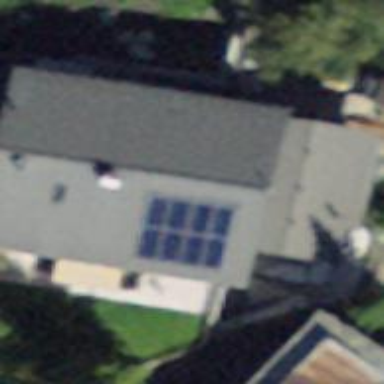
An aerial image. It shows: Solar power generator utilizing photovoltaic technology with solar photovoltaic panels.